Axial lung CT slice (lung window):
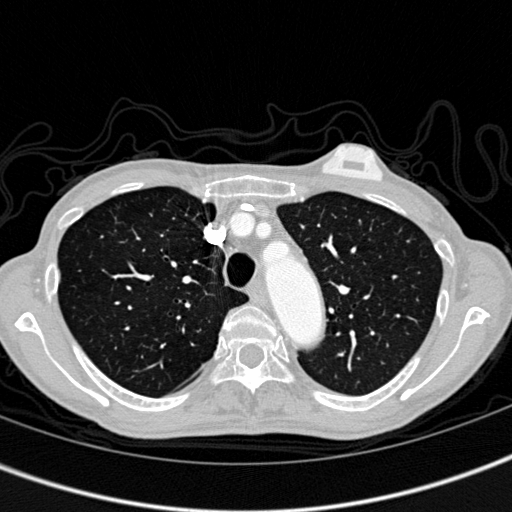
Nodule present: no